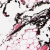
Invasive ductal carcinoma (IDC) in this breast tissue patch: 0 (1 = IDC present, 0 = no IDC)